高三 · 代数
在如图所示的结构图中, 框(1)中应填入（）

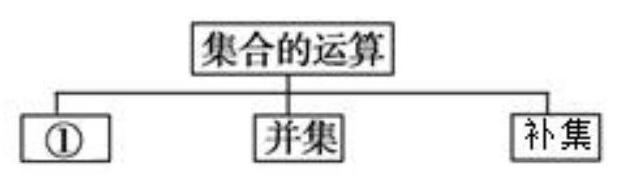
A. 空集B. 子集 C. 交集 D. 全集
答案: C
解析: 因为集合的运算包括交集、并集、补集，所以框(1)中应填入交集，故选 C.